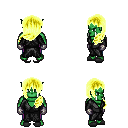
a pixel art fantasy rpg character, male body template, orc, green skin, gray robe, magenta pants, gold left-swept hairstyle, metal gloves, gray slippers, four views (front, back, left, right), 2x2 character sprite sheet, small pixel art, hard edges, no anti-aliasing